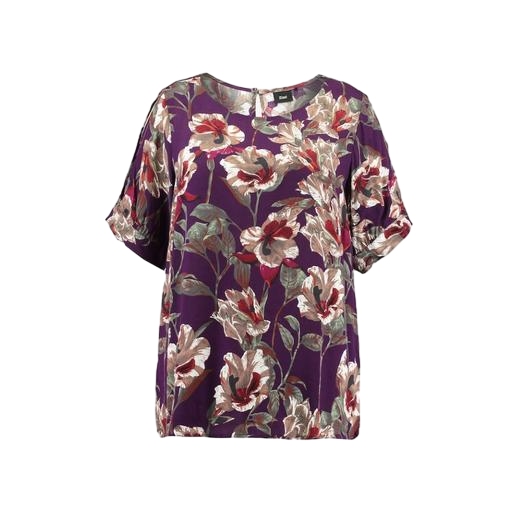
multicolor floral-print t-shirt only macy, purple swing t-shirt only macy, red plus size printed t-shirt only macy, white background